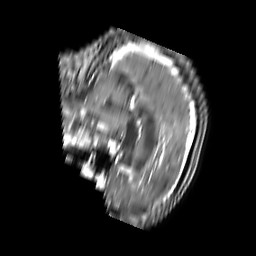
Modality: T1w
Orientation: sagittal
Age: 66
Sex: female
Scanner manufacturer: philips
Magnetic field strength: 1.5 T
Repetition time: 0.1889 s
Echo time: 0.001874 s